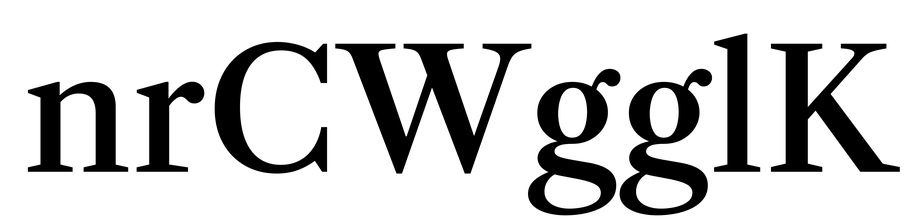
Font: LibreCaslonText_Medium